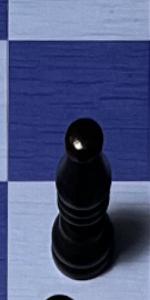
Label: Bishop_Black